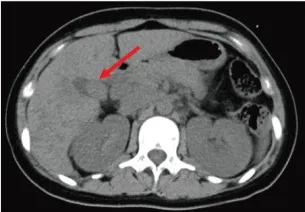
(C, D) CT scan without and with contrast demonstrates possible cholecystitis (red arrowhead).
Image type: radiology (ct)